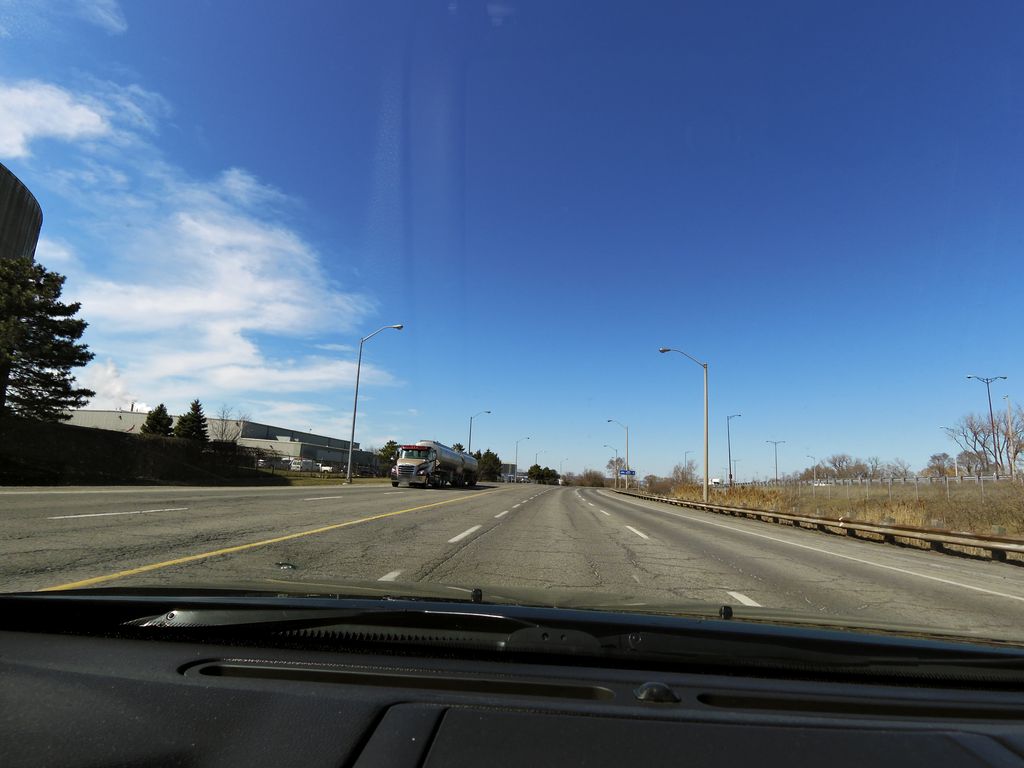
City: hamilton